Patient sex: F
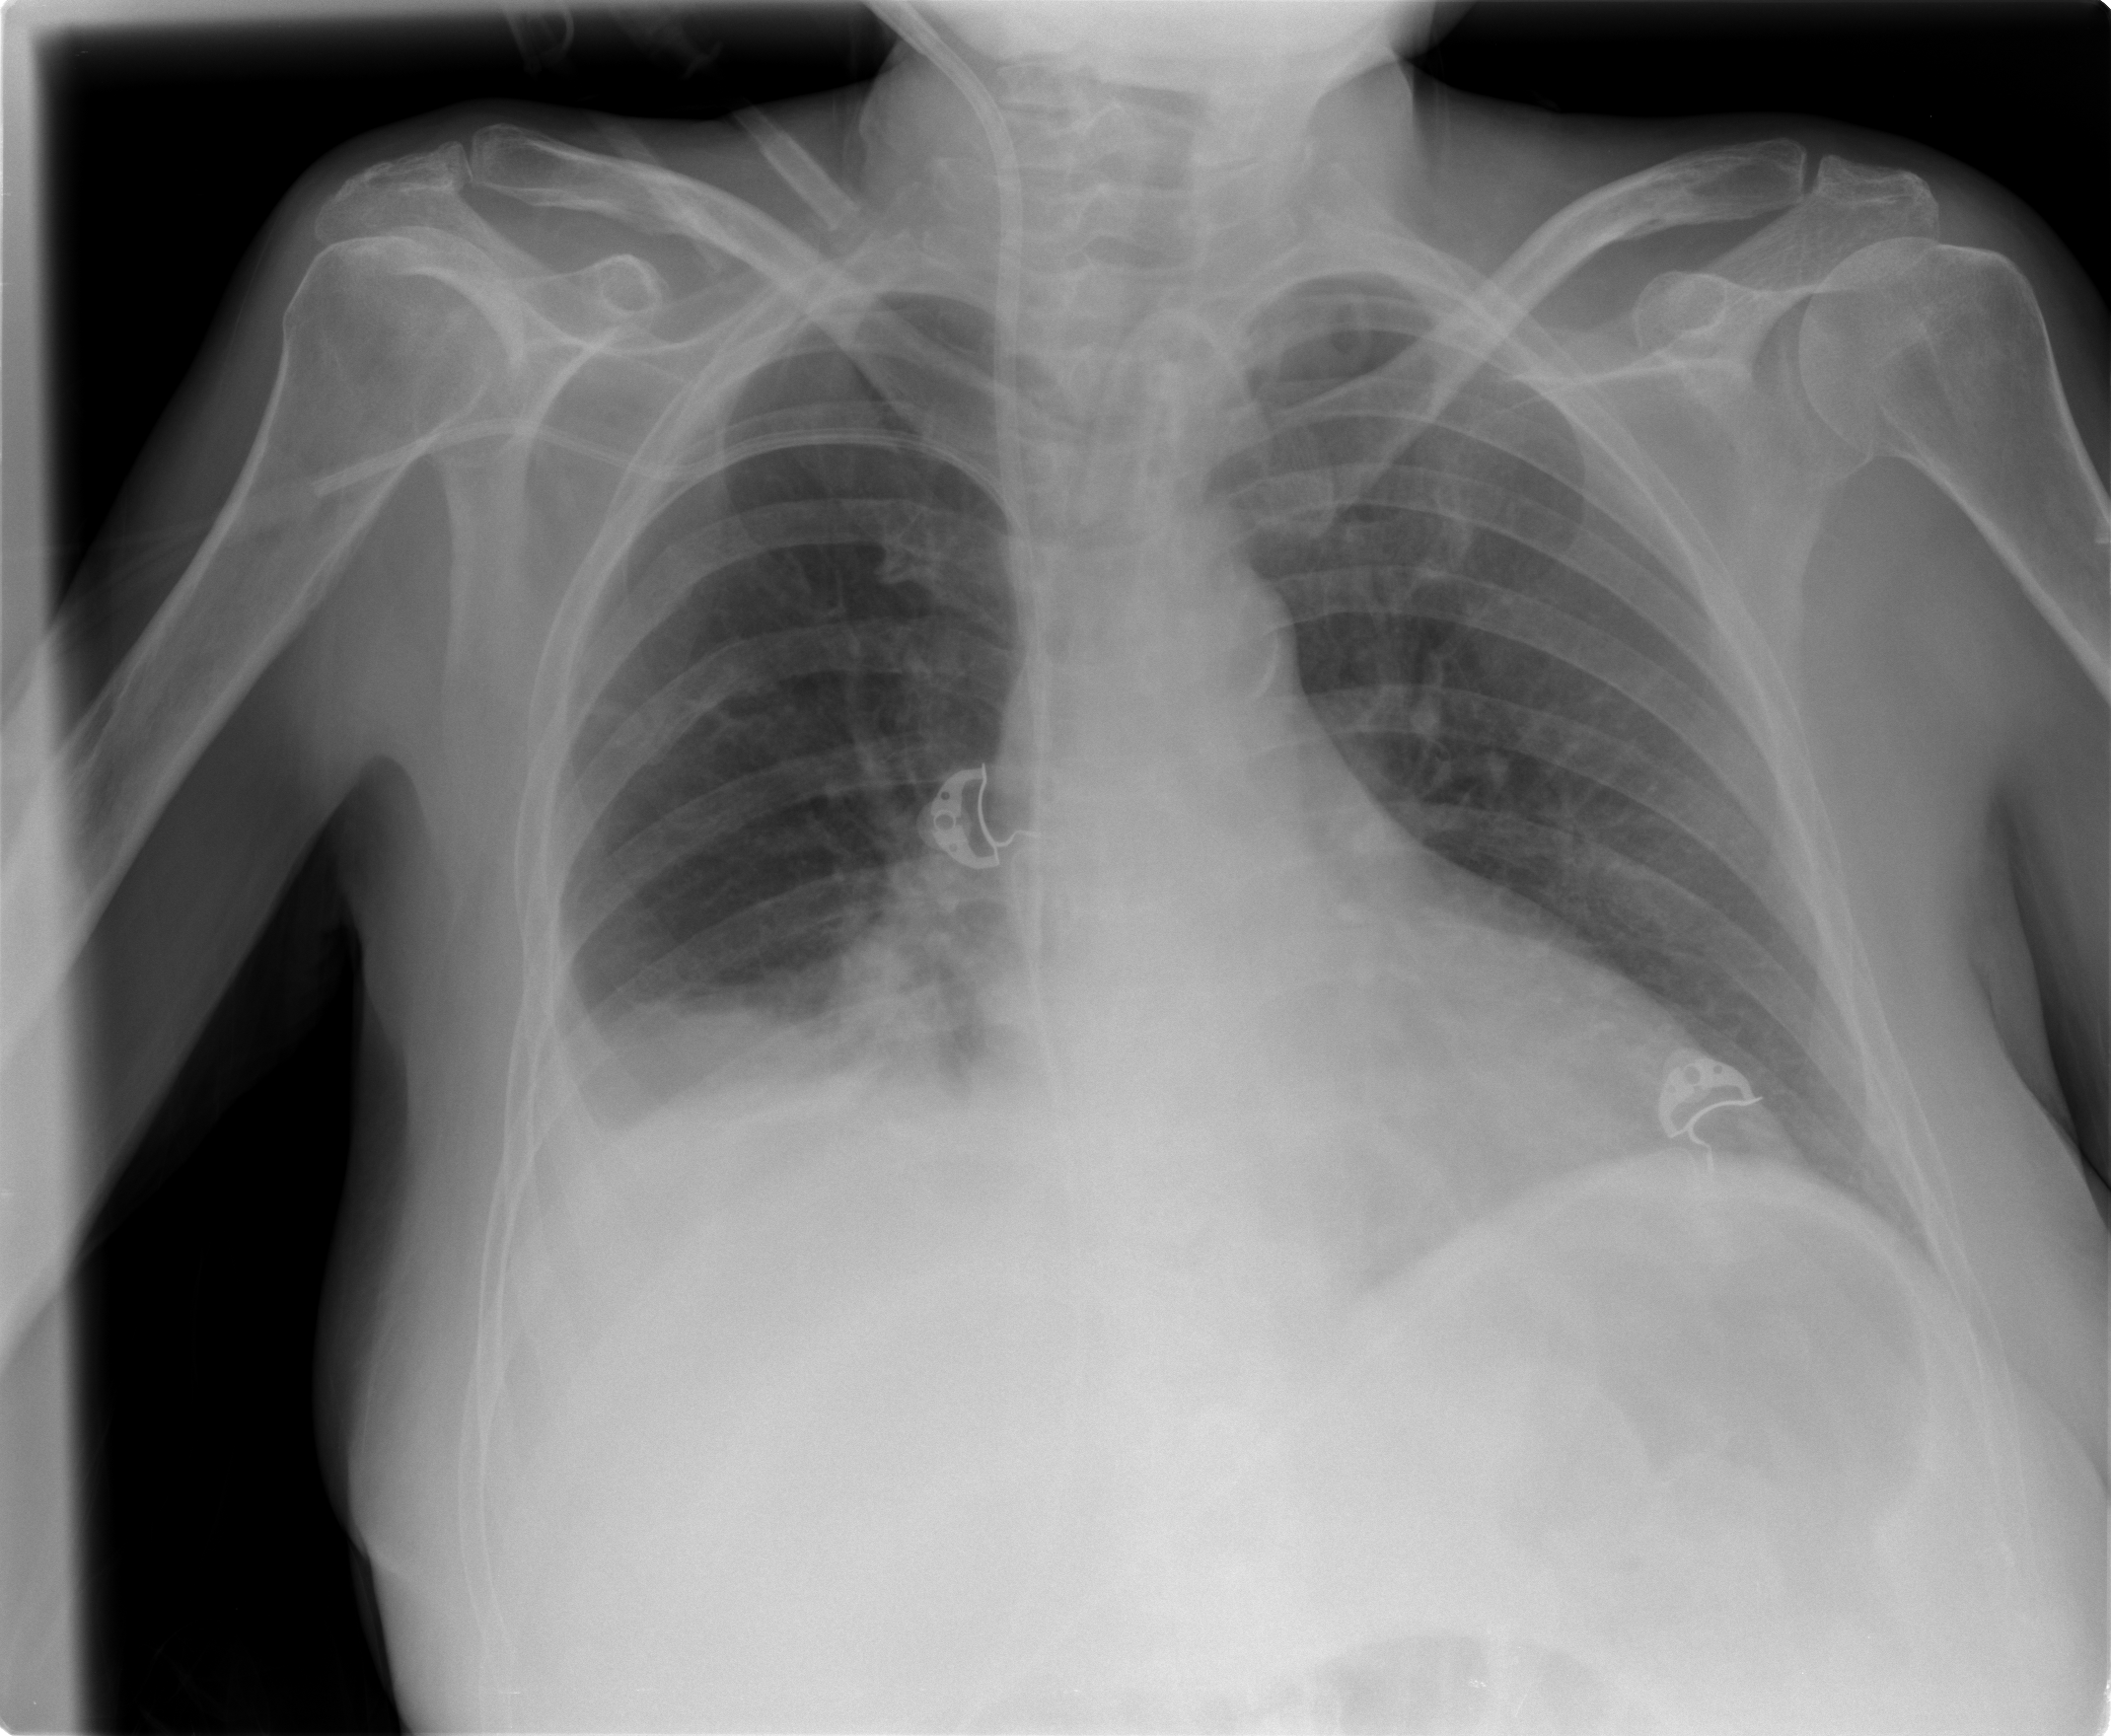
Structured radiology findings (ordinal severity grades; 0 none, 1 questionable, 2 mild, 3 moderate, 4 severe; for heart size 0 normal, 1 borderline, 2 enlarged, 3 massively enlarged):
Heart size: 2
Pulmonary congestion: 0
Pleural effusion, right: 3
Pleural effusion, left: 0
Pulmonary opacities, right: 0
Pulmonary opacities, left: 0
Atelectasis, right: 3
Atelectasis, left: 0